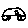
Label: car